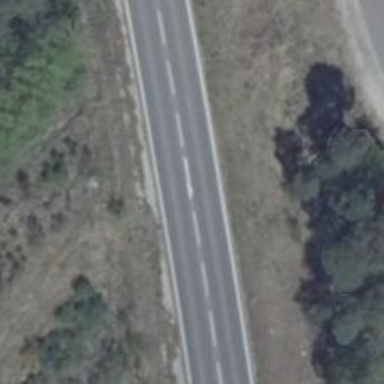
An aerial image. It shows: Asphalt trunk highway.